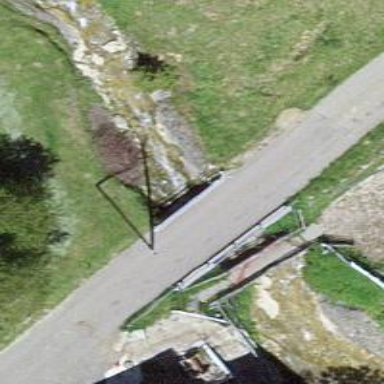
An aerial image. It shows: Unclassified road with bridge.